Question: How can I fill a triangle with gradients starting at its vertices given a color for each vertex?
I'm trying to reproduce something like this:

I'm making use of the built in 'fill' function from the HTML5 canvas Context2D. I'm trying to avoid having to deal with pixel-by-pixel interpolations based on their distance to the vertices. I fear it wont be as performatic as the built-in 'fill' function (?). Also I can't deal with WebGL right now.
I've done a using radial gradients, but, there are a few problems with my naive approach:
- - - 'radius'
OBS: I don't know if it's relevant but, I'm building a triangle strip (indexed geometry actually).
'''
var canvas = document.querySelector("canvas");
var ctx = canvas.getContext("2d");
var v1 = { x: 100, y: 0 };
var v2 = { x: 0, y: 180 };
var v3 = { x: 200, y: 180 };
var radius = 175;
var grd1 = ctx.createRadialGradient(v1.x, v1.y, 0, v1.x, v1.y, radius);
grd1.addColorStop(0, "#FF0000FF");
grd1.addColorStop(1, "#FF000000");
var grd2 = ctx.createRadialGradient(v2.x, v2.y, 0, v2.x, v2.y, radius);
grd2.addColorStop(0, "#00FF00FF");
grd2.addColorStop(1, "#00FF0000");
var grd3 = ctx.createRadialGradient(v3.x, v3.y, 0, v3.x, v3.y, radius);
grd3.addColorStop(0, "#0000FFFF");
grd3.addColorStop(1, "#0000FF00");
ctx.beginPath();
ctx.moveTo(v1.x, v1.y);
ctx.lineTo(v2.x, v2.y);
ctx.lineTo(v3.x, v3.y);
ctx.closePath();
ctx.fillStyle = "#FFFFFFFF"; // fill with white and apply the gradients on top of it
ctx.fill();
ctx.fillStyle = grd1;
ctx.fill();
ctx.fillStyle = grd2;
ctx.fill();
ctx.fillStyle = grd3;
ctx.fill();
'''
'''
<canvas width="200" height="180"></canvas>
'''
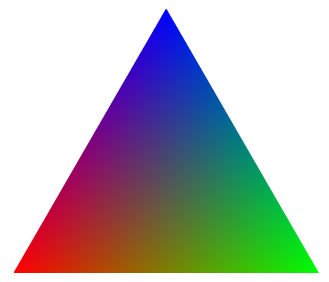
Answer: > -
For this you can use the <URL> property of your 2D context to one of its blend modes, even though in your case the compositing mode '"lighter"' with a black background seems to produce the closest result to your model.
> -
Thanks to the previous bullet point, it's not the case anymore.
> -
Doesn't look like so to me, it does correspond to the distance between every points of your equilateral triangle and its center, which makes perfect sense.
'''
var canvas = document.querySelector("canvas");
var ctx = canvas.getContext("2d");
// reordered to make the same as OP's image
var v1 = { x: 0, y: 180 };
var v2 = { x: 200, y: 180 };
var v3 = { x: 100, y: 0 };
var radius = 180;
var grd1 = ctx.createRadialGradient(v1.x, v1.y, 0, v1.x, v1.y, radius);
grd1.addColorStop(0, "#FF0000FF");
grd1.addColorStop(1, "#FF000000");
var grd2 = ctx.createRadialGradient(v2.x, v2.y, 0, v2.x, v2.y, radius);
grd2.addColorStop(0, "#00FF00FF");
grd2.addColorStop(1, "#00FF0000");
var grd3 = ctx.createRadialGradient(v3.x, v3.y, 0, v3.x, v3.y, radius);
grd3.addColorStop(0, "#0000FFFF");
grd3.addColorStop(1, "#0000FF00");
ctx.beginPath();
ctx.moveTo(v1.x, v1.y);
ctx.lineTo(v2.x, v2.y);
ctx.lineTo(v3.x, v3.y);
ctx.closePath();
// fill with black
ctx.fill();
// set blend mode
ctx.globalCompositeOperation = "lighter";
ctx.fillStyle = grd1;
ctx.fill();
ctx.fillStyle = grd2;
ctx.fill();
ctx.fillStyle = grd3;
ctx.fill();
// if you need to draw something else, don't forget to reset the gCO
ctx.globalCompositeOperation = "source-over";
'''
'''
<canvas width="200" height="180"></canvas>
'''